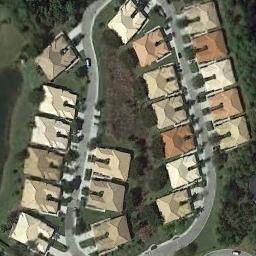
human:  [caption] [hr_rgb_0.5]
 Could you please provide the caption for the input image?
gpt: A dense residential area has lots of trees and medium residences arranged neatly in the lawn .

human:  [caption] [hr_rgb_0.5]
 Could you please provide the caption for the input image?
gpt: Residential areas are sparsely spaced .

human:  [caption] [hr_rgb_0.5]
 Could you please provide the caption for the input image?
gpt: There are many roads and neatly arranged houses and trees and large lawns in densely populated areas .

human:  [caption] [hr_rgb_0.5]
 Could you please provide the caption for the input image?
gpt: The dense residential is on the grass next to some trees .

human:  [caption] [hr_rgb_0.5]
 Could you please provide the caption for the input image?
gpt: There are some brown and yellow buildings arranged neatly on dense residential area .